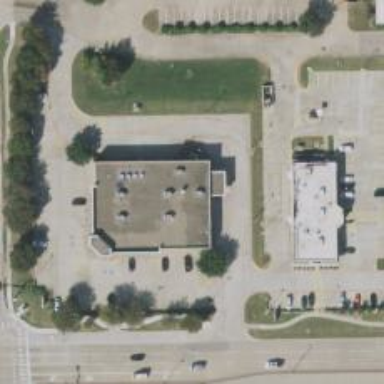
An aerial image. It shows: Pharmacy providing healthcare services.